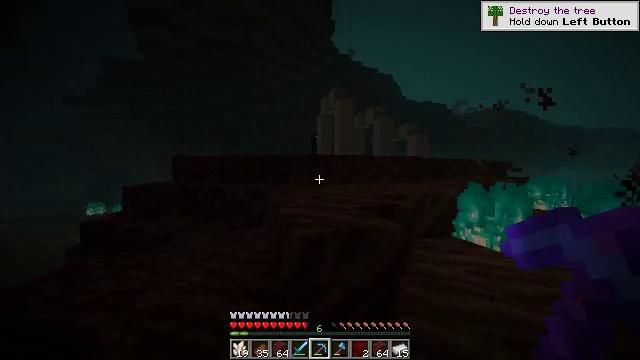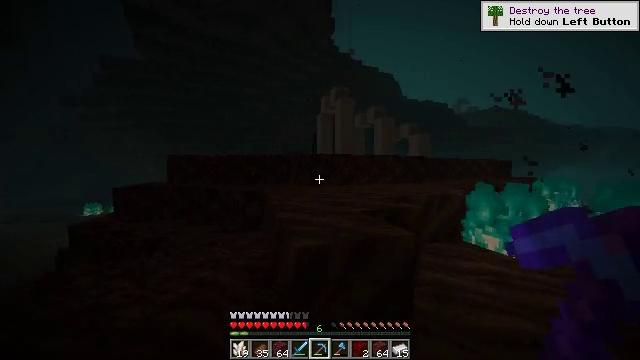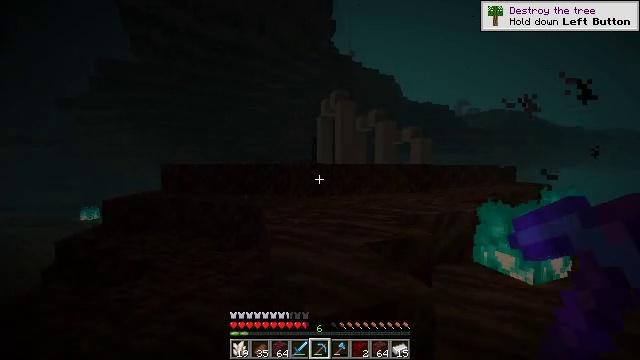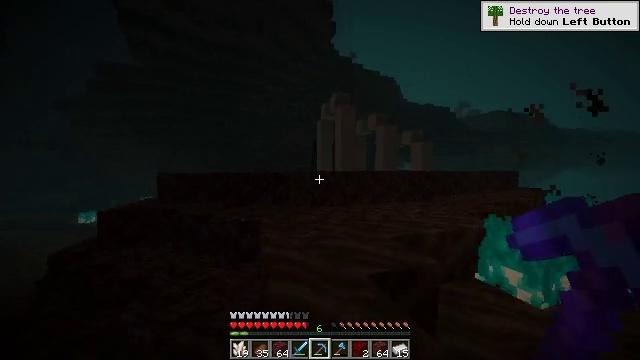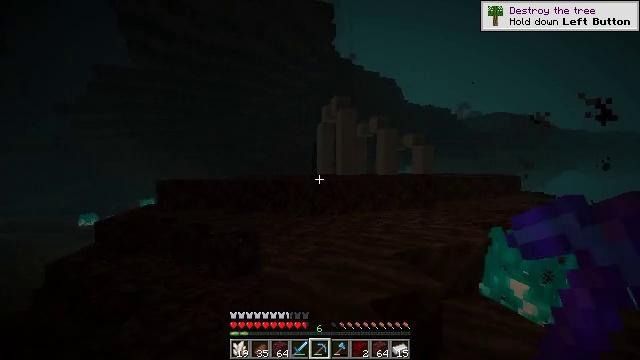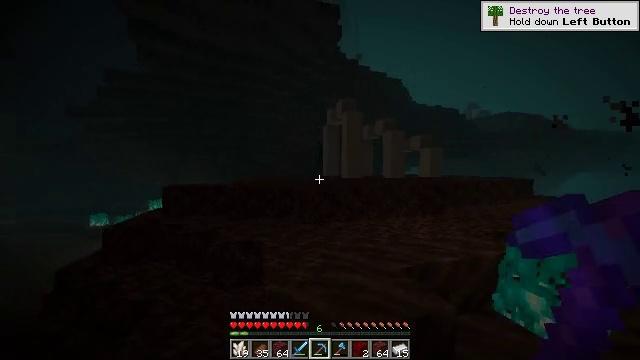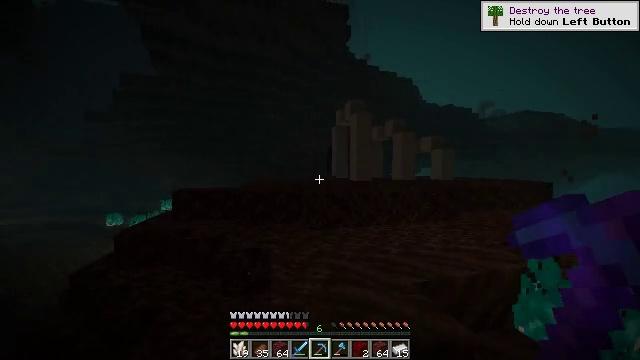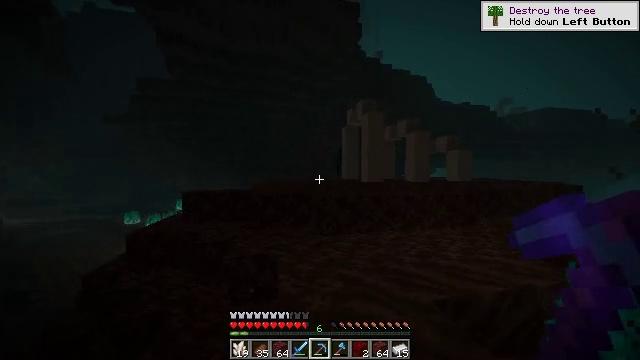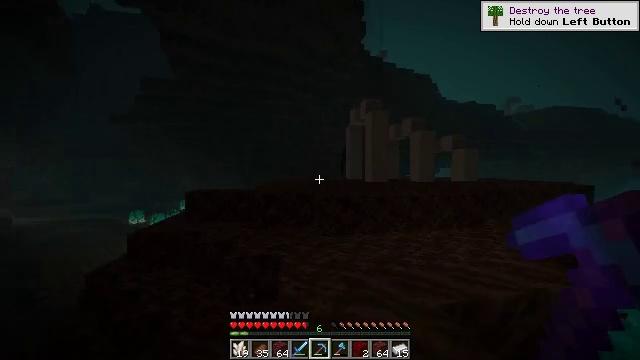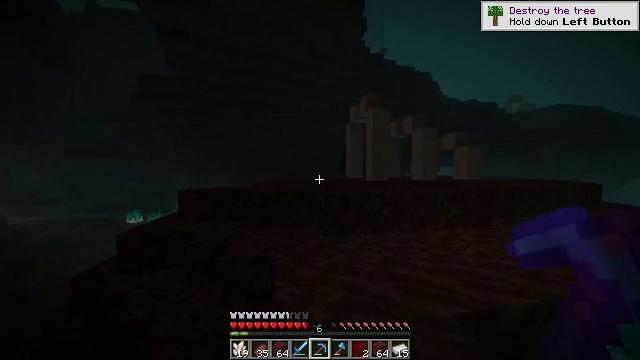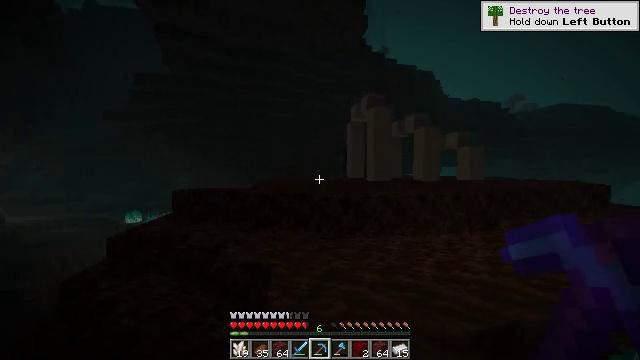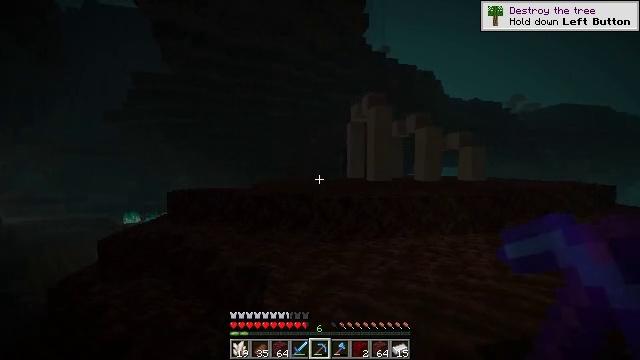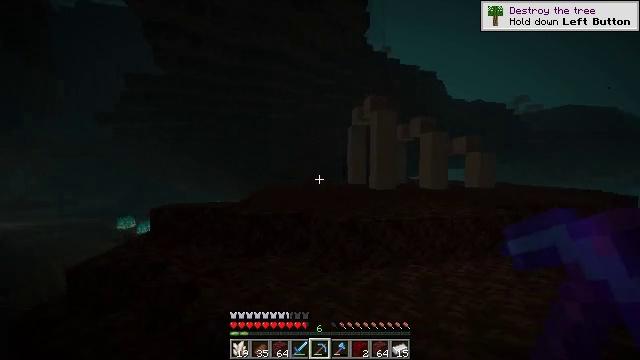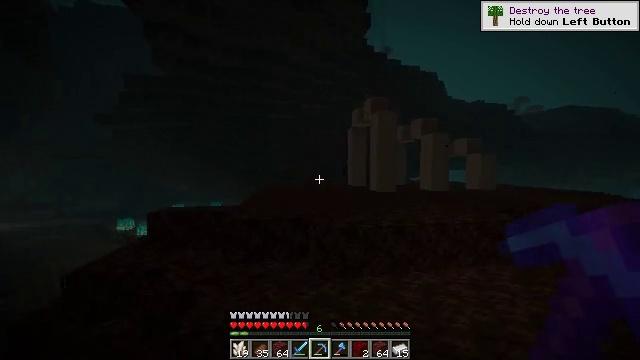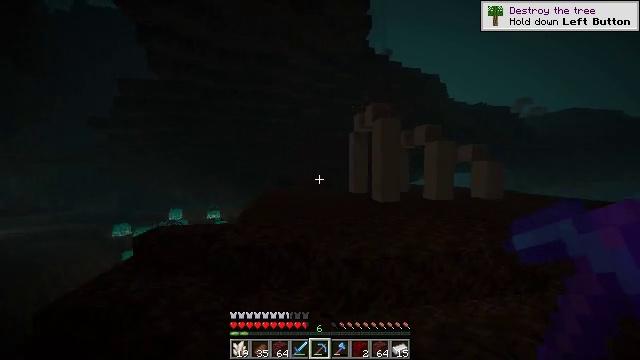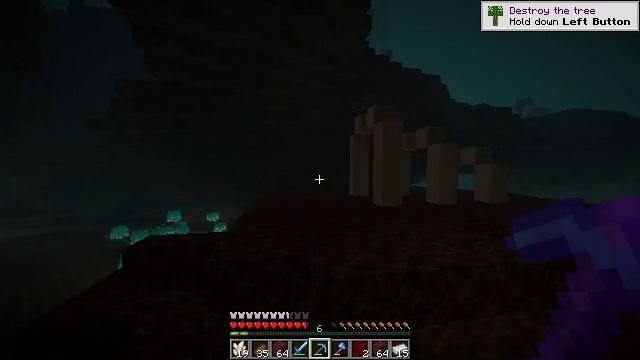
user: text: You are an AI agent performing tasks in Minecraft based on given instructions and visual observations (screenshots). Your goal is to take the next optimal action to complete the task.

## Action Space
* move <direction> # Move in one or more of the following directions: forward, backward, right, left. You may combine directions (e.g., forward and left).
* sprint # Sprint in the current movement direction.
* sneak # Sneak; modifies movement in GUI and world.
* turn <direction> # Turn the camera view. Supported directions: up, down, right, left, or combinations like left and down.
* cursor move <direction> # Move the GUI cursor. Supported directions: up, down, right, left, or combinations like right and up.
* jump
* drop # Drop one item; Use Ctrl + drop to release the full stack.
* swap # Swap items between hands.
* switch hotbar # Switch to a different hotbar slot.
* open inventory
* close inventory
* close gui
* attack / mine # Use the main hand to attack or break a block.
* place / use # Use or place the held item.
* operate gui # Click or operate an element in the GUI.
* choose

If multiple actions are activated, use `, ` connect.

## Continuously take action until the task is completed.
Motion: motion action
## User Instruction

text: Use a pickaxe to mine the bone block.
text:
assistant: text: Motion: move forward
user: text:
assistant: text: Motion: move forward, jump
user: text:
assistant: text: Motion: move forward, jump
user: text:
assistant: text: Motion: move forward, jump
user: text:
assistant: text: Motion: move forward, turn left, jump
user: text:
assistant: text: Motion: move forward, turn left, jump
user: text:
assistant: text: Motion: move forward, turn left, jump
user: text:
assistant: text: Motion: move forward, jump
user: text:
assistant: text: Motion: move forward, jump
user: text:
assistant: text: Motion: move forward, jump
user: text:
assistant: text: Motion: move forward, jump
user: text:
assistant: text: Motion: move forward, sprint, jump
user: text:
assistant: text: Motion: move forward, sprint, jump
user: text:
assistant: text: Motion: move forward, sprint, jump
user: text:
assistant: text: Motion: move forward, sprint, jump
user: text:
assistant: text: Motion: move forward, sprint, jump
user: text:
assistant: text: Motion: move forward, jump
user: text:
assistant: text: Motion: move forward, jump
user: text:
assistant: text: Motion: move forward, jump
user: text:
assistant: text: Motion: move forward, jump
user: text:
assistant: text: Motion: move forward, turn right, jump
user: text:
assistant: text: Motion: move forward, turn right and down, jump
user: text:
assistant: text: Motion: move forward, turn right and down, jump
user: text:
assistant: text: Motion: move forward, sprint, jump
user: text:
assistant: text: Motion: move forward, sprint, jump
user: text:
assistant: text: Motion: move forward, sprint, jump
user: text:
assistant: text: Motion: move forward, sprint, jump
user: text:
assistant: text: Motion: move forward, jump
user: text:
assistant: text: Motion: move forward, jump
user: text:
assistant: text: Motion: move forward, jump